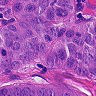
Metastatic tissue present: yes